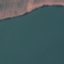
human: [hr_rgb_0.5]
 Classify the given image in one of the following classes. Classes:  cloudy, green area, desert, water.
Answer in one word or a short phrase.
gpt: water